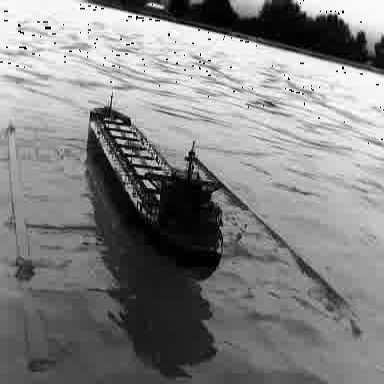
There is a liner in the infrared image.